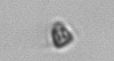
Label: Pyramimonas